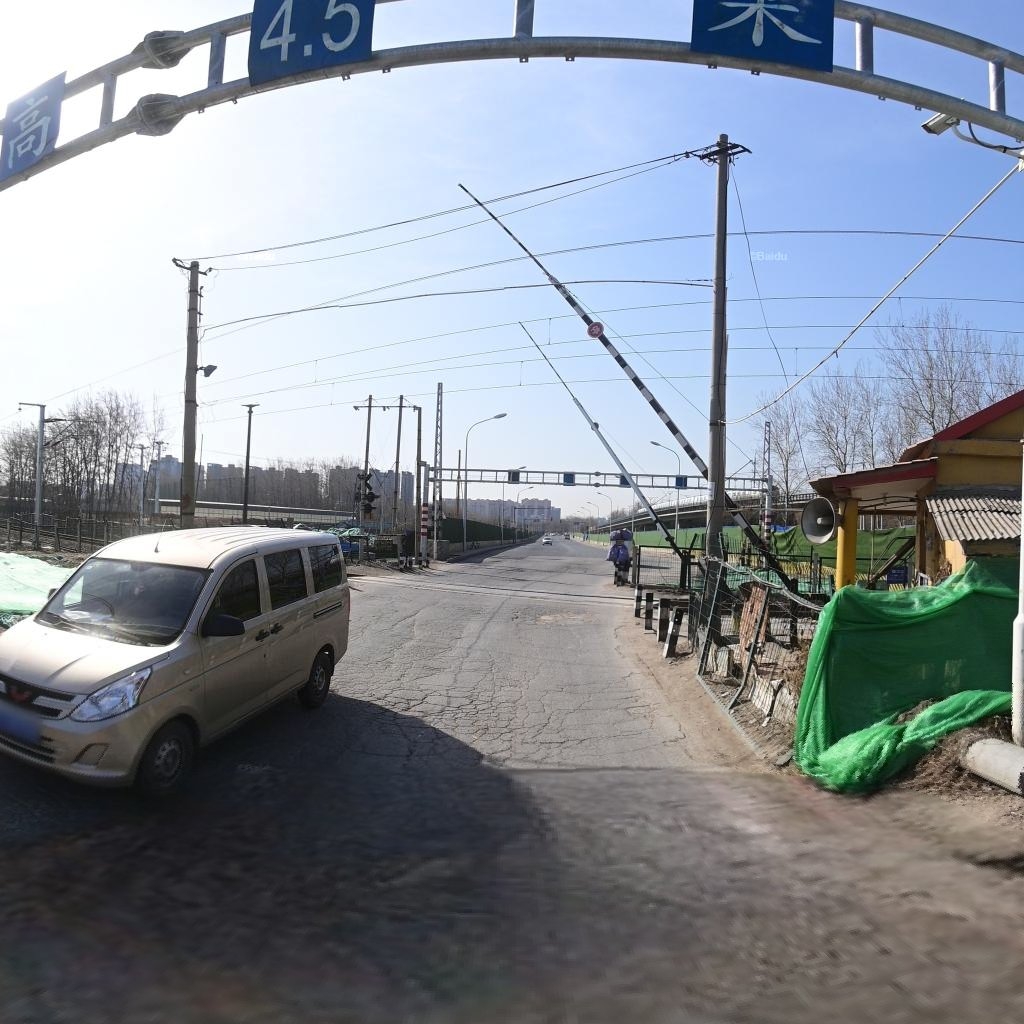
Region: Chaoyang
Road damage annotations: alligator crack